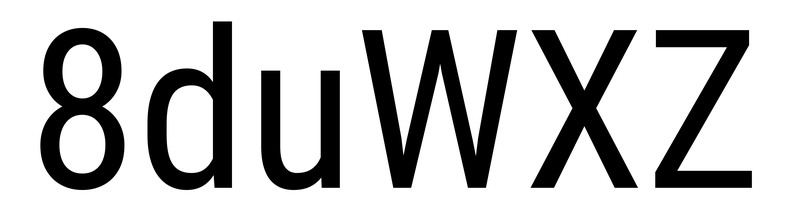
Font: Roboto_Condensed_Regular